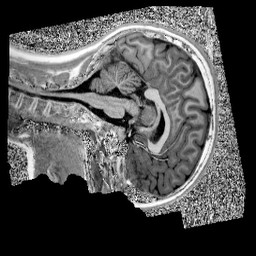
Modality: UNIT1
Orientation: sagittal
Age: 11
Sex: female
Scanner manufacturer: siemens
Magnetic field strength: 3 T
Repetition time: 4 s
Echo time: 0.00303 s